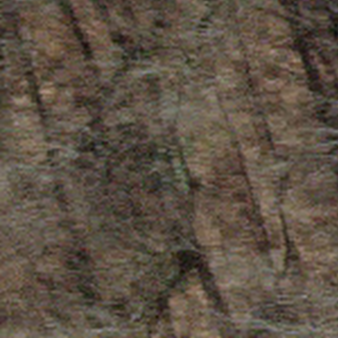
Label: other